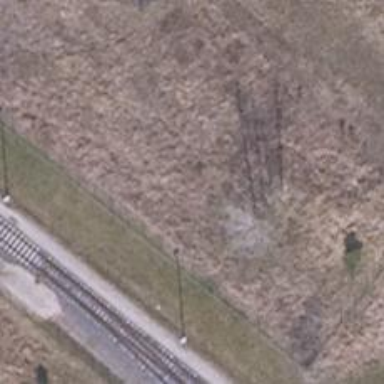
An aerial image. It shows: Railway yard used for servicing trains.